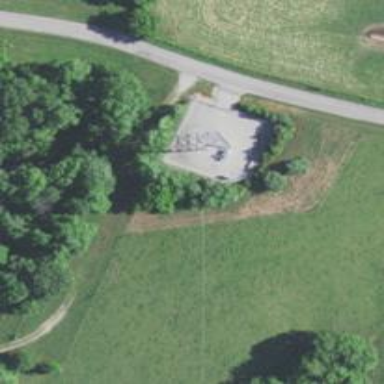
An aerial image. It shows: Man-made mast used for communication purposes.